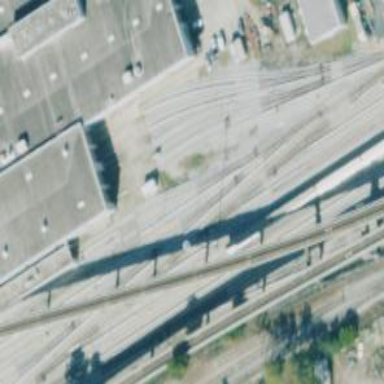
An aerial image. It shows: Yard area with electrified rail tracks.